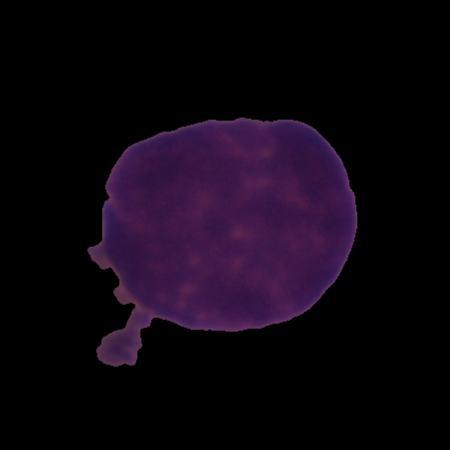
Label: healthy